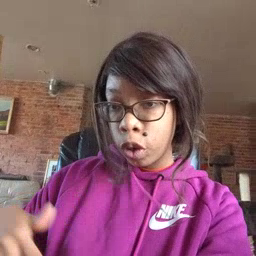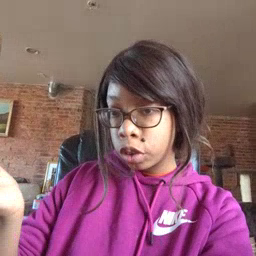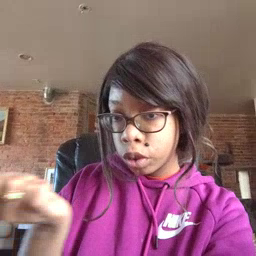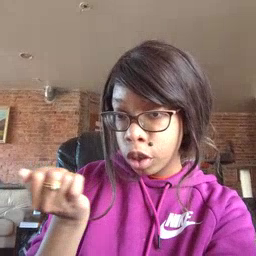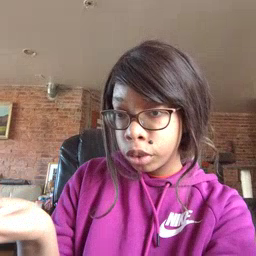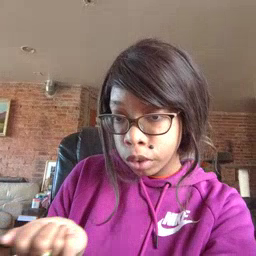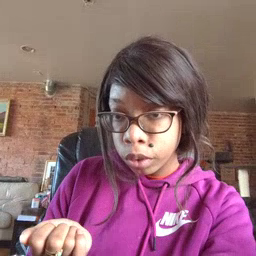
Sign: drawer